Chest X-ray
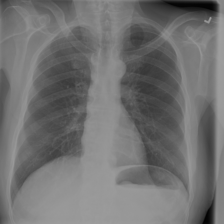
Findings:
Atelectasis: negative
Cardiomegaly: negative
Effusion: negative
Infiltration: negative
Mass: negative
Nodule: negative
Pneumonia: negative
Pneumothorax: negative
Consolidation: negative
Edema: negative
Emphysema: negative
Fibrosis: negative
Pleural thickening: negative
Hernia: negative